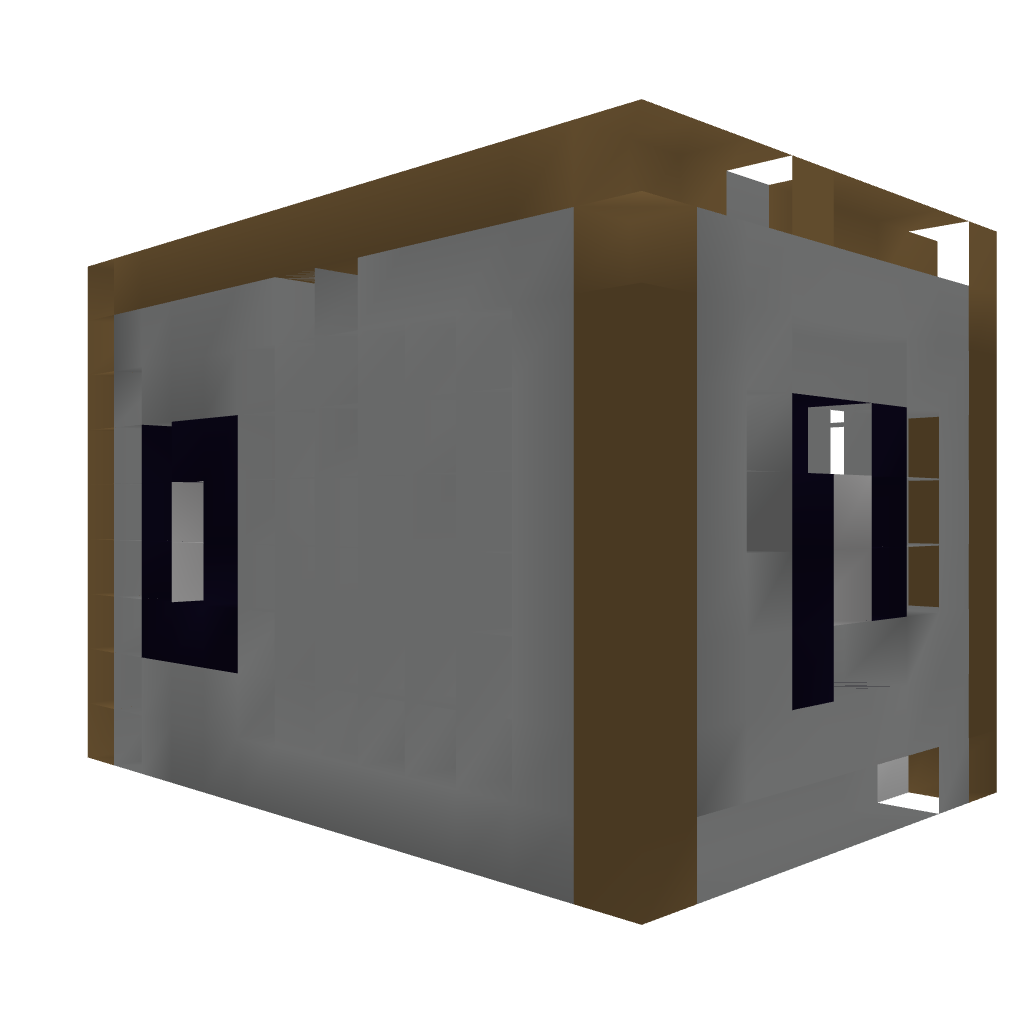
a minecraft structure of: Trading Room